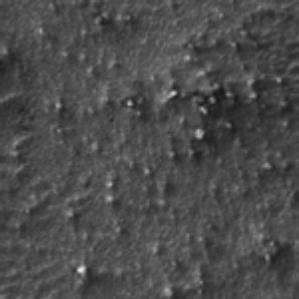
Label: frost